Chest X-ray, PA view. Patient: 29 years old, sex M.
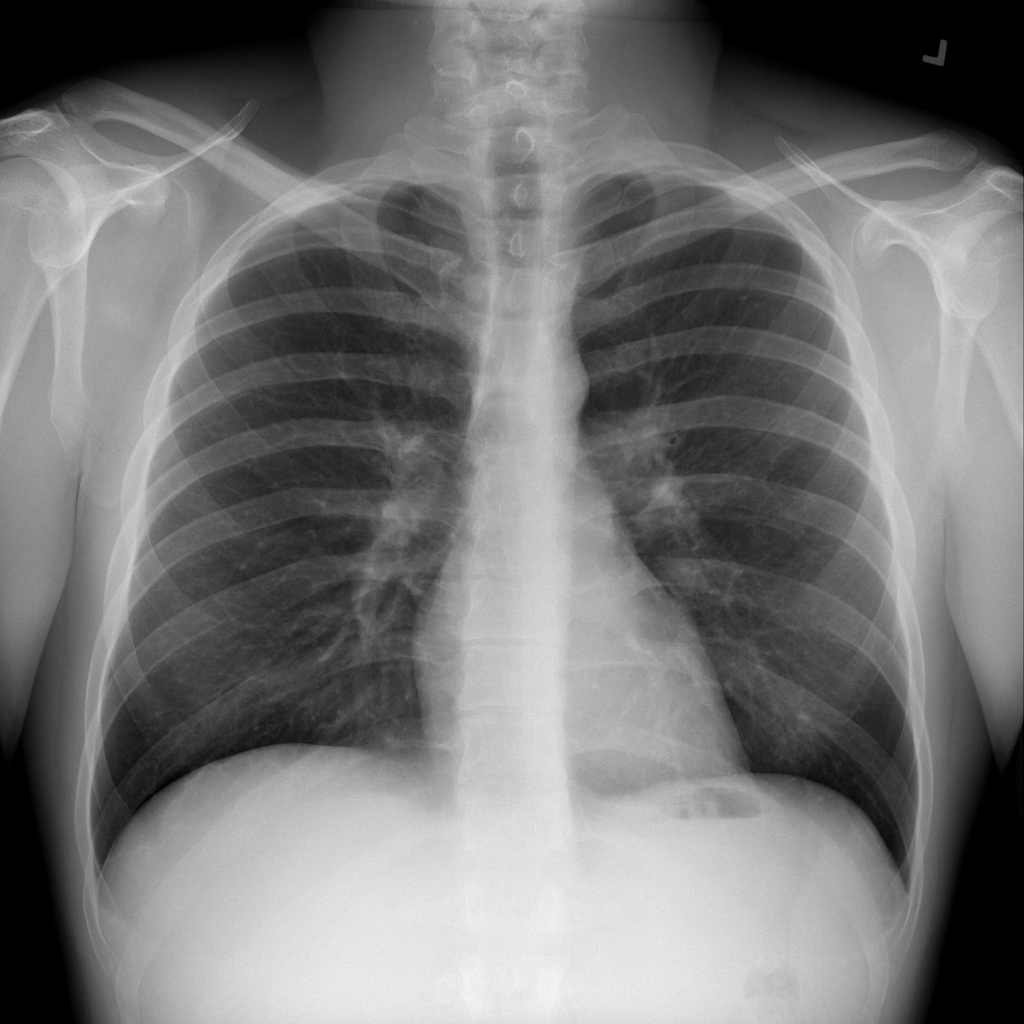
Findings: No Finding